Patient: sex F, age 69
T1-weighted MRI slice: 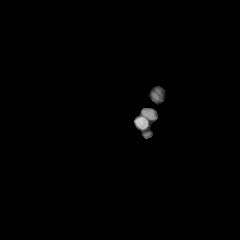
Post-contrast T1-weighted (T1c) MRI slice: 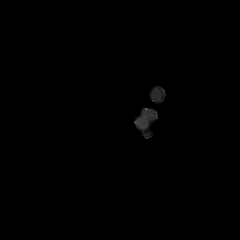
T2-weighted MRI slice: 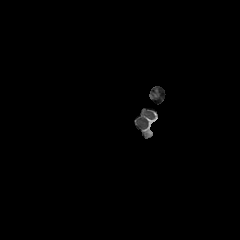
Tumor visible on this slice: no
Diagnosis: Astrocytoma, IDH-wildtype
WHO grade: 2